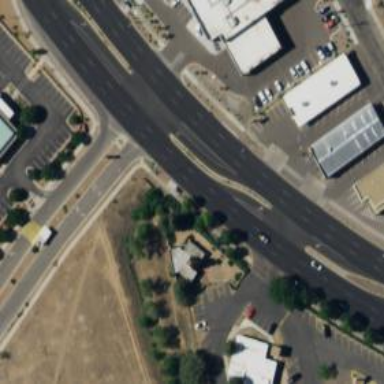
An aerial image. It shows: Road marking featuring gore chevron.